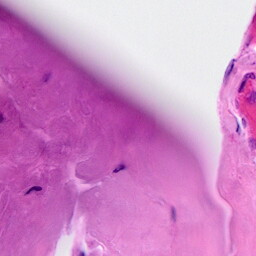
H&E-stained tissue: Breast